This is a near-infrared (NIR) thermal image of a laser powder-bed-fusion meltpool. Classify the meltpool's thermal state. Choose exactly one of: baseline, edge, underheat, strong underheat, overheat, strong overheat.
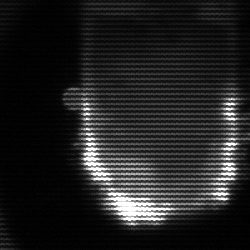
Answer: baseline